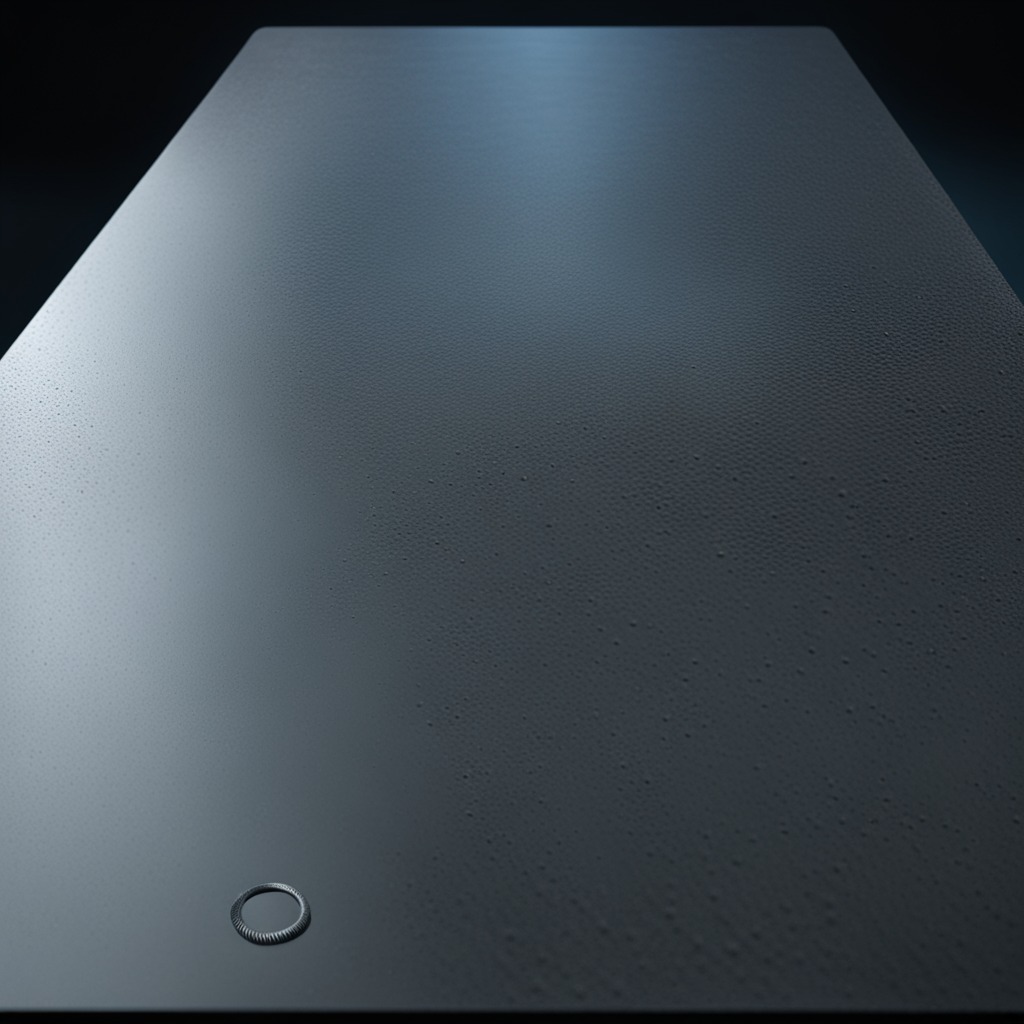
A flat metal washer lying on a clean granite table inside a workshop at night dim ambient light soft shadows worn but